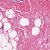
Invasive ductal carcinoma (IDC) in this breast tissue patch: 0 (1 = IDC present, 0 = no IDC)